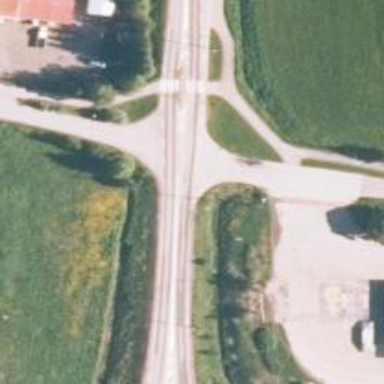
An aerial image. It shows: Road with "give way" sign.